Question: I am wondering how I can add an image to the app that overlays the whole screen with information about the app itself.
This are the requirements:
- - -
Example (Only found one on iPad, although I need it for the iPhone):

How can I do this? Are there any free frameworks I can use? Any hints, information or links are much appreciated.
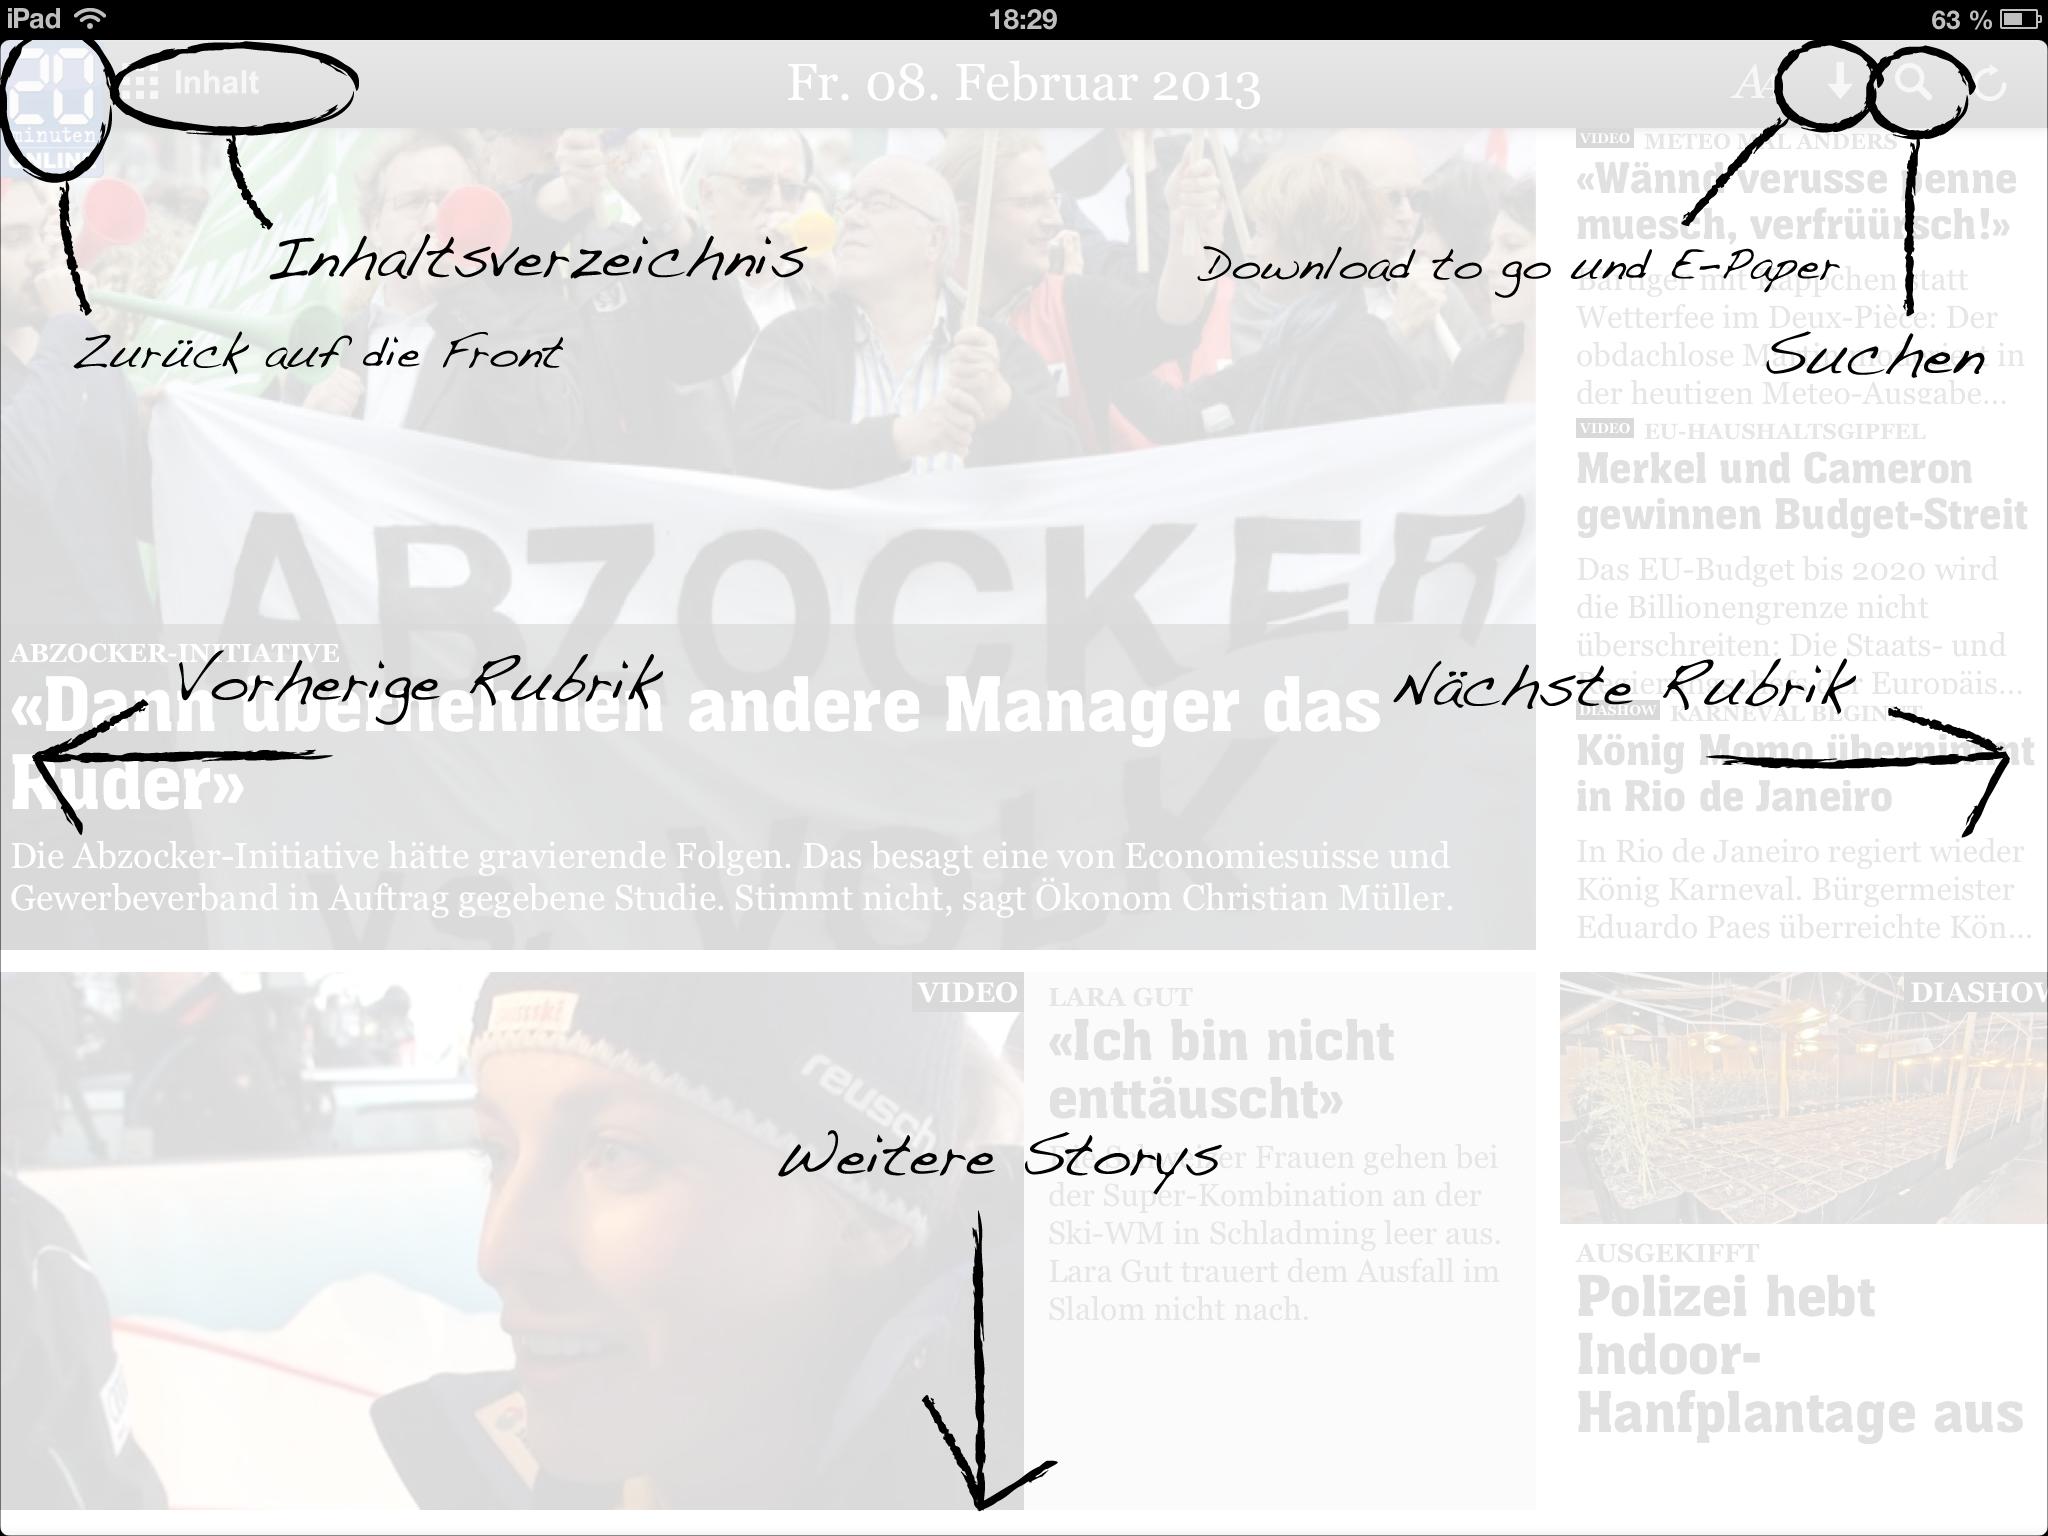
Answer: 1. Check NSUserDefaults if the help view was displayed (and dismissed) before
2. Create UIImageView and add it to your view
3. Add UITapGestureRecognizer to the imageView
4. in the action of the tap gesture remove the help view and save to NSUserDefaults that the view was dismissed.
.
'''
- (void)viewDidLoad {
[super viewDidLoad];
if (![[NSUserDefaults standardUserDefaults] boolForKey:@"didDisplayHelpScreen"]) {
UIWindow *window = [[[UIApplication sharedApplication] windows] lastObject];
UIImageView *imageView = [[UIImageView alloc] initWithFrame:window.bounds];
imageView.image = [UIImage imageNamed:@"78-stopwatch"];
imageView.backgroundColor = [UIColor greenColor];
imageView.alpha = 0.5;
UITapGestureRecognizer *tapGesture = [[UITapGestureRecognizer alloc] initWithTarget:self action:@selector(dismissHelpView:)];
[imageView addGestureRecognizer:tapGesture];
imageView.userInteractionEnabled = YES;
[window addSubview:imageView];
}
}
- (void)dismissHelpView:(UITapGestureRecognizer *)sender {
UIView *helpImageView = sender.view;
[helpImageView removeFromSuperview];
[[NSUserDefaults standardUserDefaults] setBool:YES forKey:@"didDisplayHelpScreen"];
}
'''